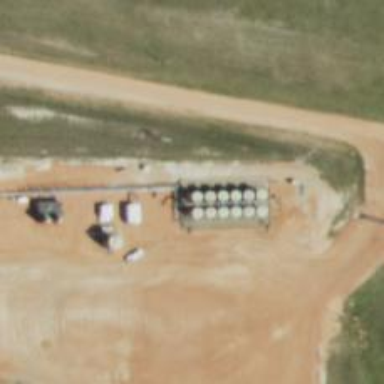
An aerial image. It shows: Storage tank with man-made structure.